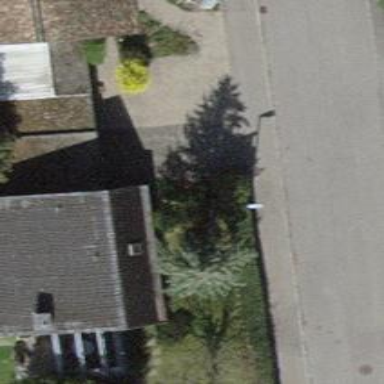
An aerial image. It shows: Urban tree adds touch of nature to the surroundings.